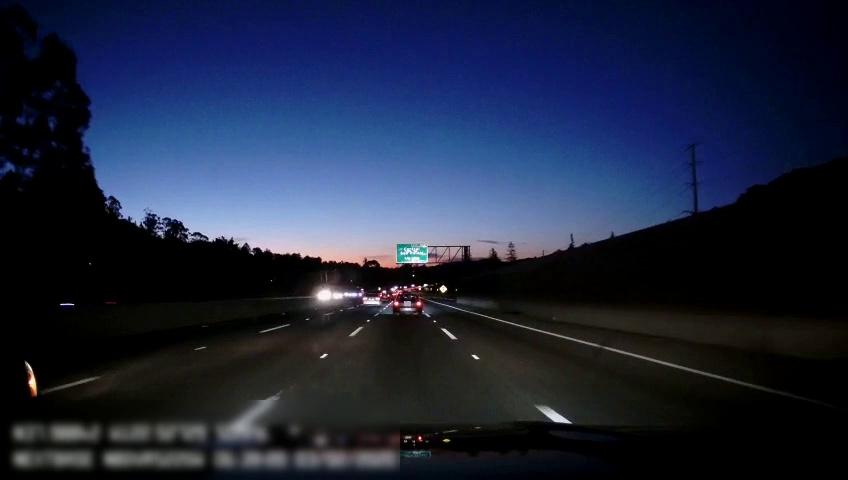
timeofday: Night
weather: Other
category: Drivable Space
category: Vehicles | Car
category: Vehicles | Truck
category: Vehicles | Car
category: Vehicles | SUV
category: Vehicles | Car
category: Vehicles | SUV
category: Vehicles | SUV
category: Lanes | Alternate Lane
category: Lanes | Alternate Lane
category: Lanes | Current Lane
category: Lanes | Current Lane
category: Lanes | Alternate Lane
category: Lanes | Alternate Lane
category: Traffic | Signs